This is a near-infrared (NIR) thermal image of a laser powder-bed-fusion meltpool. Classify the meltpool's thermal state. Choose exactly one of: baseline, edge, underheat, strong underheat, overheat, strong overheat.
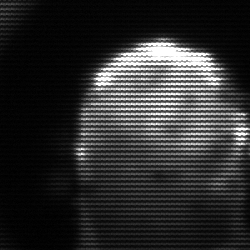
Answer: baseline